Brain MRI, t1w sequence, axial 2D slice.
Patient: age 34, sex F, weight 95 kg, height 1.95 m
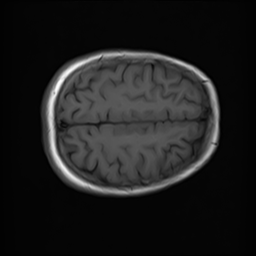